Aerial crown-view tile of a tropical tree (Barro Colorado Island, Panama), acquired 20250317:
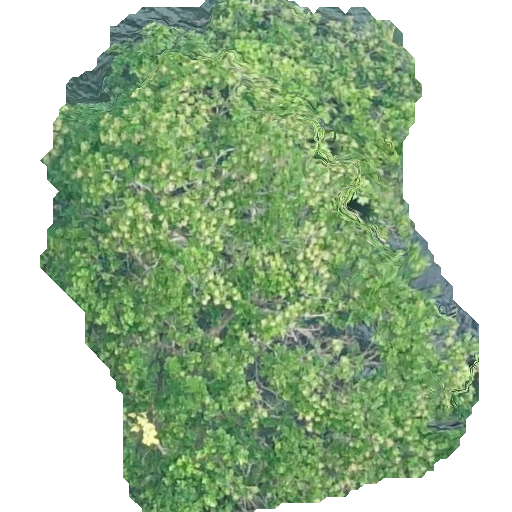
Species: Anacardium excelsum
GBIF accepted scientific name: Anacardium excelsum
Crown area: 256.756 m²